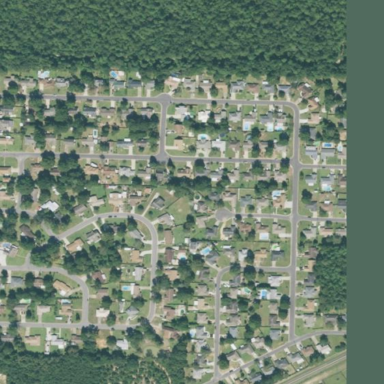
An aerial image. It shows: This residential area consists of single-family homes.